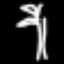
Label: palm tree